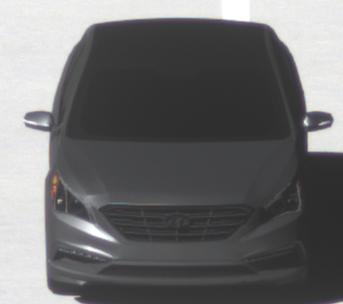
Make: Hyundai
Model: Sonata
Detailed model: Gen. 7
Model produced from: 2015
Model produced until: 2017
Doors: 4
Color: gray
Road condition: dry road
Daytime: morning or afternoon
Contrast: high contrast